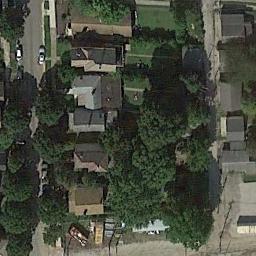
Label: medium_residential